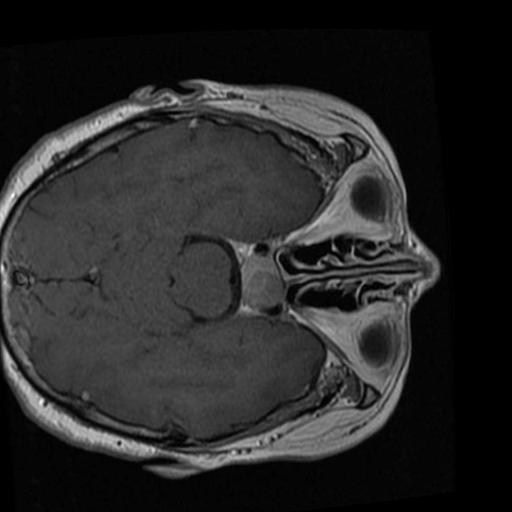
Label: brain_tumor